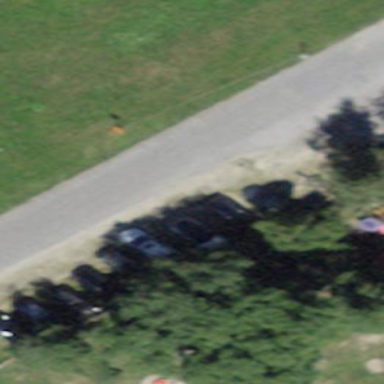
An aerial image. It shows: Street-side parking area.